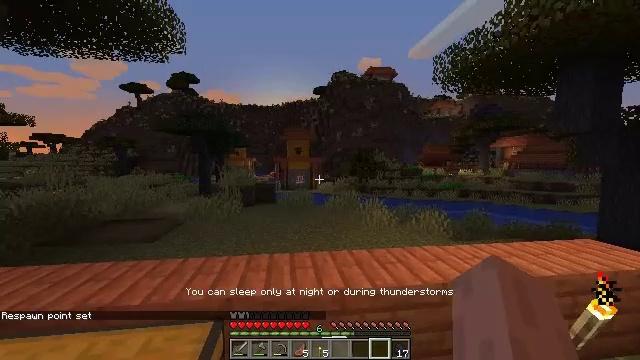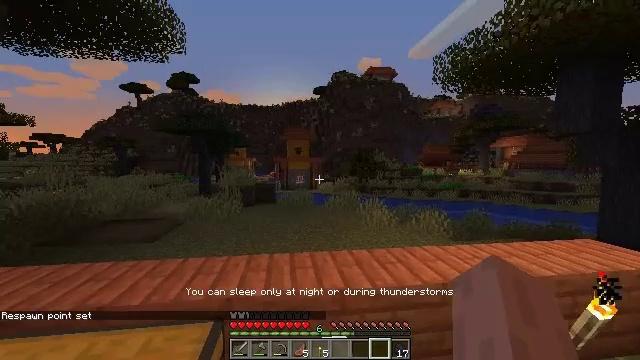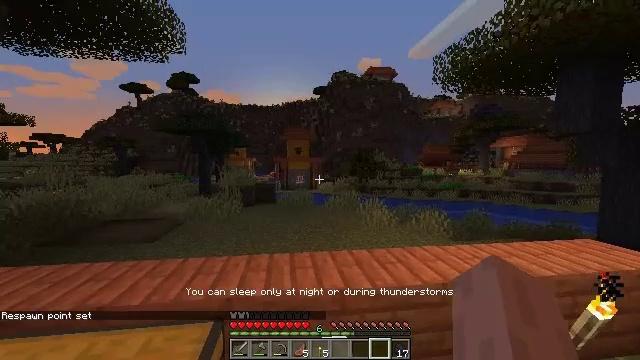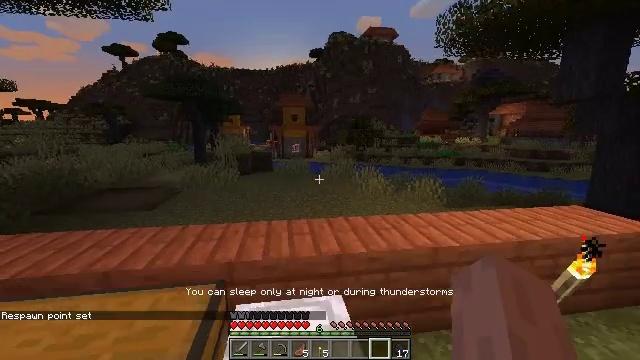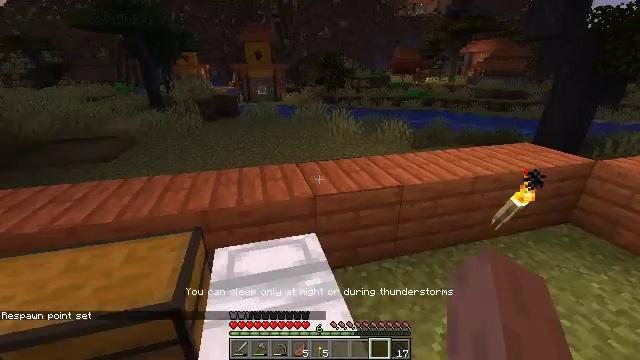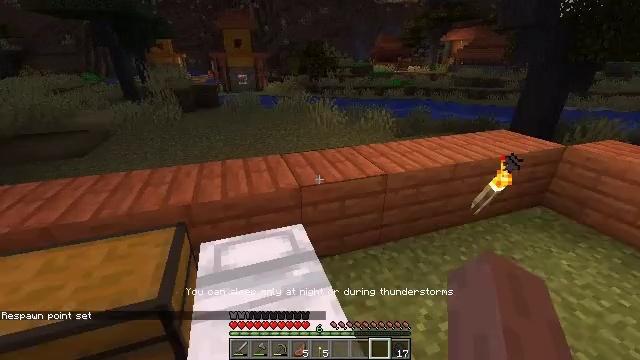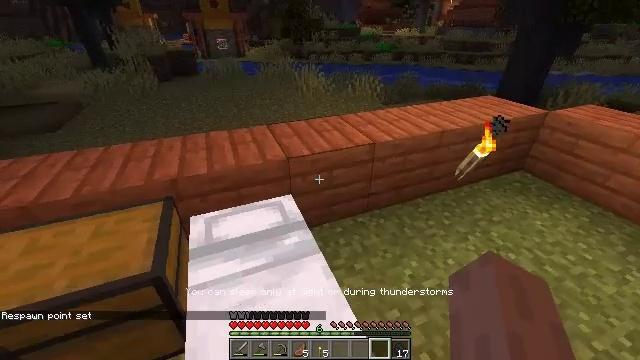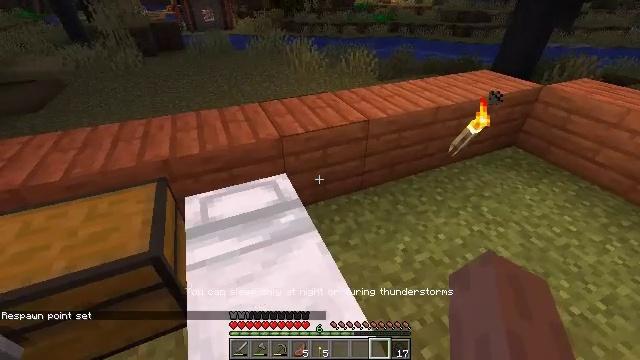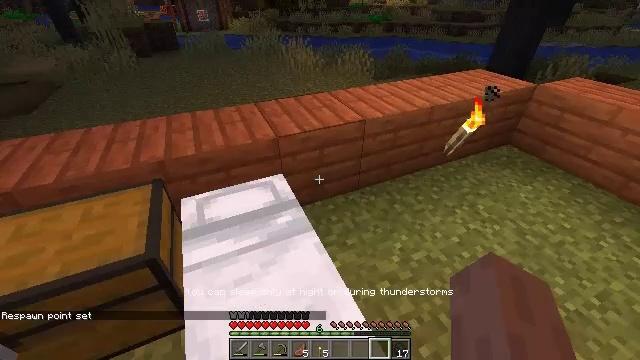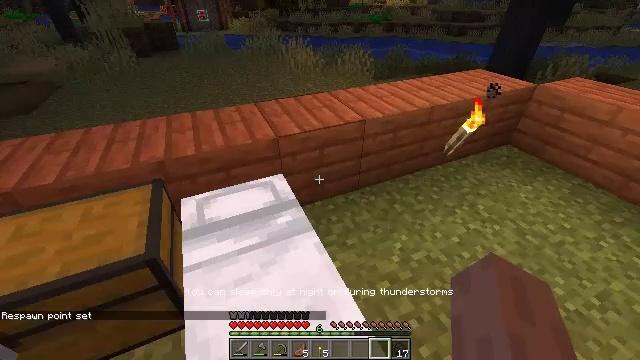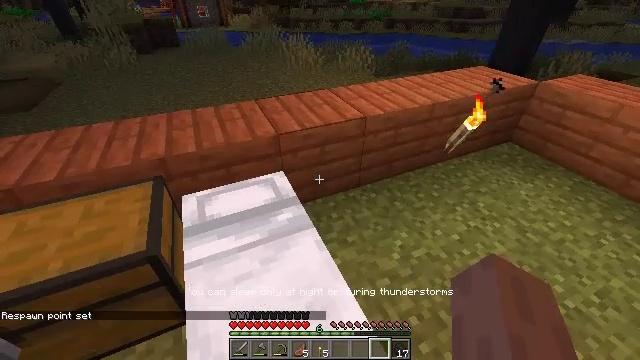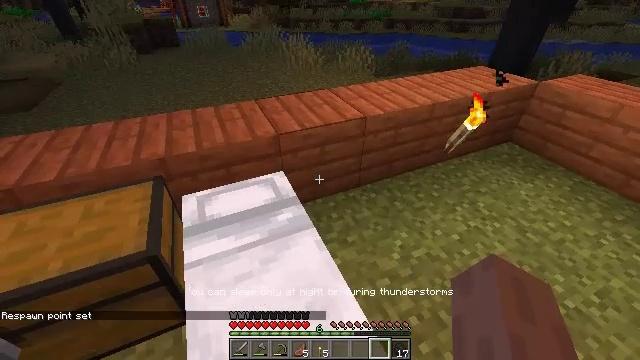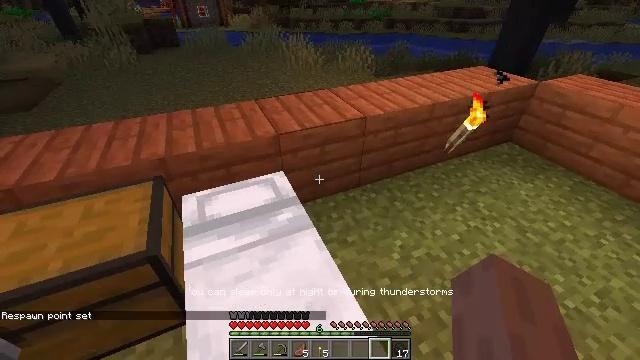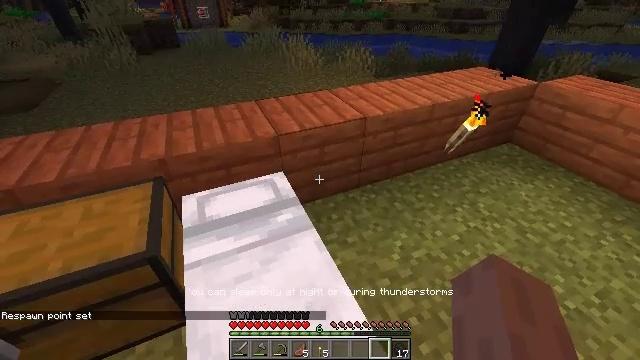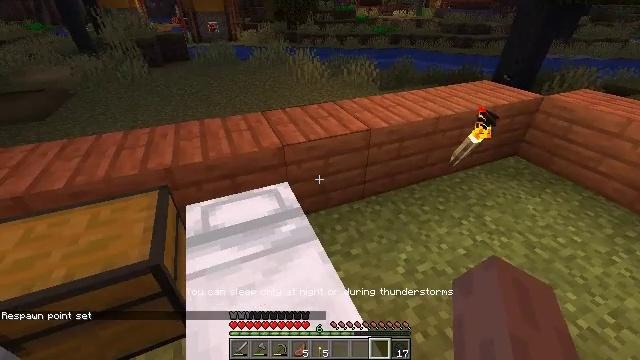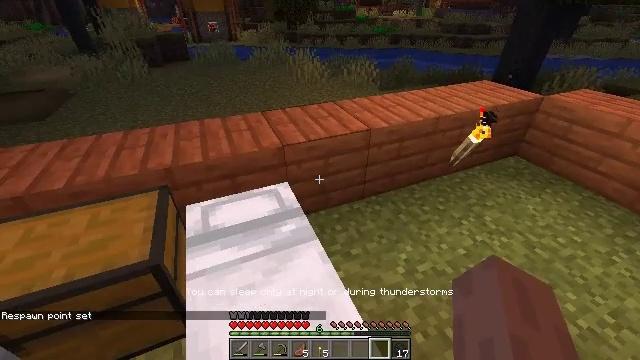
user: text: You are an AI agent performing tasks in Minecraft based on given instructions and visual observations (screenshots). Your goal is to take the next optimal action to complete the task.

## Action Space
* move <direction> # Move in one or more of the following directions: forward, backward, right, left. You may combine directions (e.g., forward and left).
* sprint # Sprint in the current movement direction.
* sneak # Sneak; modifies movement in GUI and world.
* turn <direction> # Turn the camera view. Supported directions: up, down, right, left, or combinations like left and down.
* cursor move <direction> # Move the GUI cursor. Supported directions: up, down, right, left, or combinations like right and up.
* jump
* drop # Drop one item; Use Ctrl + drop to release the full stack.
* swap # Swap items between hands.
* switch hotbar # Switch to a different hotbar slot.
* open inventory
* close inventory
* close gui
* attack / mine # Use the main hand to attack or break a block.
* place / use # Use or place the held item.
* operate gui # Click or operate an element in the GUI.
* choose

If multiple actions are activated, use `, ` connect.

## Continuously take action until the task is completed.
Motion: motion action
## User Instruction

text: Break the existing acacia planks.
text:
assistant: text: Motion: no_op
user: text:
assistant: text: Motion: no_op
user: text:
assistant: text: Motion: turn down
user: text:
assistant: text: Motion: turn right and down
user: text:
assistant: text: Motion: turn right and down
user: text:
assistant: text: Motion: turn right and down
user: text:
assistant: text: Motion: turn right and down
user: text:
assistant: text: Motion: no_op
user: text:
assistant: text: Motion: no_op
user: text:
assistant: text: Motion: no_op
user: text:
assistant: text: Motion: no_op
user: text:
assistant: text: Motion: no_op
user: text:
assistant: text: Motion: no_op
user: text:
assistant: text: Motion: turn left and up
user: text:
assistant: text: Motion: no_op
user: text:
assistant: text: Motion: no_op
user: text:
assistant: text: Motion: no_op
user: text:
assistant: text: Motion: no_op
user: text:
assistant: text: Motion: no_op
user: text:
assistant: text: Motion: turn right and down
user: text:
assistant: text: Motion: turn right and down
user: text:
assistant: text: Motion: turn right and down
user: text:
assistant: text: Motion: turn right and down
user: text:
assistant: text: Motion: turn up
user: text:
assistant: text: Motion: turn up
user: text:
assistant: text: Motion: turn right and up
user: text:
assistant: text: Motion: turn right and up
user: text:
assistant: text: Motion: turn right and up
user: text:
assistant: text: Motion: turn right and up
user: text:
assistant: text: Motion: turn up